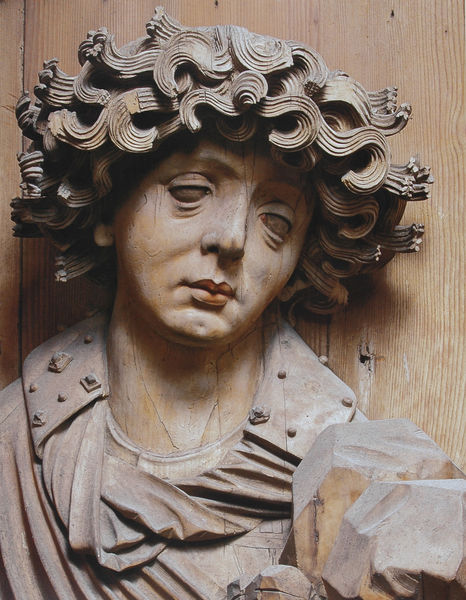
Titel: Hochaltar, linker Flügel (Detail)
Künstler: Meister H. L.
Standort: Breisach
Institution: Münster St. Stephanus
Schlagwörter: haut, kopf, mann, umhang, weiß, ausschnitt, braun, brust, frau, frisur, holz, mund, nase, schmuck, schwarz, blick, beige, augen, falten, gesicht, haupt, kragen, mensch, stein, trauer, hals, portrait, porträt, auge, figur, gewand, haare, person, edelsteine, gotik, kinn, lippen, locke, locken, rechts, traurig, skulptur, deutschland, holzschnitt, wangen, italien, könig, detail, bildhauerei, faltenwurf, plastik, junge, wange, nagel, nieten, lider, bemalt, unten, hängen, stilisiert, augenringe, kranz, altar, schnitzerei, maserung, gotisch, leid, leiden, antlitz, medusa, schlangen, besetzt, heiliger, besatz, heilig, sakral, dornenkrone, geschnitzt, schnitzen, schnitzwerk, gewandfalten, kombination, geischt, nagelköpfe, halz, lid, niete, riemenschneider, schnitzfigur, lindenholz, holzschnitzerei, leidend, pupillenlos, adamsapfel, heiliglippen